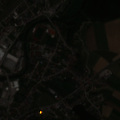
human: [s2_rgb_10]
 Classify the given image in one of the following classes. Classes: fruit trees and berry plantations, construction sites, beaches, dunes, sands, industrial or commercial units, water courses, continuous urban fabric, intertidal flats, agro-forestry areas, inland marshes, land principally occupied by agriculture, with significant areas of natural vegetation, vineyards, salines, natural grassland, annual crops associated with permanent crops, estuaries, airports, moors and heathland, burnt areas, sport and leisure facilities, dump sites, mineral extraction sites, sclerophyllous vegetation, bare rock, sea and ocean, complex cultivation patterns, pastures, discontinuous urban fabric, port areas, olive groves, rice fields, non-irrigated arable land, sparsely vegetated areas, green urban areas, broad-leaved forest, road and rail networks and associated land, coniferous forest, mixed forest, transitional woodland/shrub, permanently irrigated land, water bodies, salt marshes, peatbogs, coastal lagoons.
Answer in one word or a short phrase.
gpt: continuous urban fabric, discontinuous urban fabric, industrial or commercial units, non-irrigated arable land, complex cultivation patterns, land principally occupied by agriculture, with significant areas of natural vegetation, coniferous forest